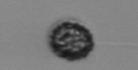
Label: Pseudochattonella_farcimen